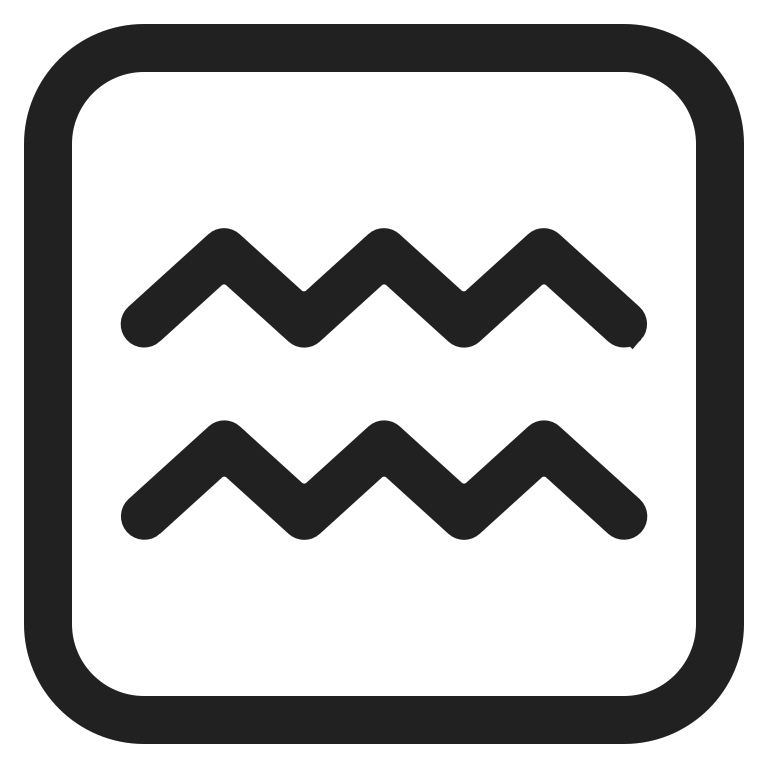
aquarius high contrast